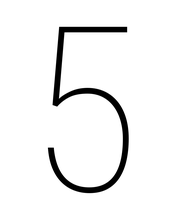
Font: Roboto_Condensed_Thin